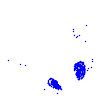
Particle: pion